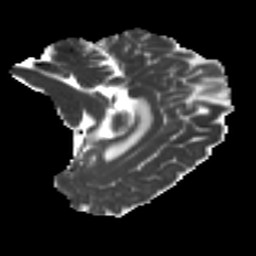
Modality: MD
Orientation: sagittal
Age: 52
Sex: female
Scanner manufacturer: ge
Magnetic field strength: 3 T
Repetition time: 7.8 s
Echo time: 0.0606 s